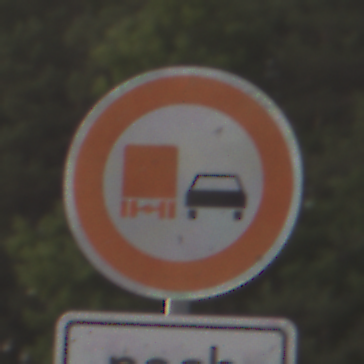
Verkehrszeichen: UeberholverbotKraftfahrzeuge
Zusatzzeichen unten: LaengeEinerStrecke3
Umgebung: Outdoor, Nature
Tageszeit: SunriseSunset
Wetter: Clear
Licht: Natural
Jahreszeit: NotSpecified
Kontrast: LowContrast